Question: In Notepad you can Open any File and it will display the raw data inside.
I would like to do this in a TMemo but have struggled to find out how to do this.
I managed to find this <URL>
I modified it to a function and changed it slightly for my purposes:
'''
function OpenBinaryFile(var Data; Count: Cardinal): string;
var
Line: string[80];
i: Cardinal;
P: PAnsiChar;
nStr: string[4];
SL: TStringList;
const
posStart = 1;
binStart = 7;
ascStart = 57;
begin
P := @Data;
Line := '';
SL := TStringList.Create;
try
for i := 0 to Count - 1 do
begin
if (i mod 16) = 0 then
begin
if Length(Line) > 0 then
SL.Add(Trim(Line));
FillChar(Line, SizeOf(Line), ' ');
Line[0] := Chr(72);
end;
if P[i] >= ' ' then
Line[i mod 16 + ascStart] := P[i]
else
Line[i mod 16 + ascStart] := '.';
end;
SL.Add(Trim(Line));
Result := SL.Text;
finally
SL.Free;
end;
end;
'''
It works, but it only displays in a fixed amount of characters per line, like this:

What do I need to change so it fills all the memo in the same way Notepad would?
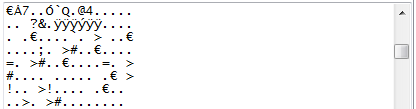
Answer: Well, it's the 'if (i mod 16) = 0' test that is truncating the lines at 16 characters.
I believe that Notepad does the same as this code:
'''
var
i: Integer;
s: AnsiString;
Stream: TFileStream;
begin
Stream := TFileStream.Create(FileName, fmOpenRead);
try
SetLength(s, Stream.Size);
if Stream.Size>0 then
Stream.ReadBuffer(s[1], Stream.Size);
finally
Stream.Free;
end;
for i := 1 to Length(s) do
if s[i]=#0 then
s[i] := ' ';
Memo1.Text := s;
end;
'''
If you want to replace non-printable characters with ''.'' then you can easily do so by modifying the code above like this:
'''
if s[i]<#32 then
s[i] := '.';
'''